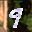
Label: 9